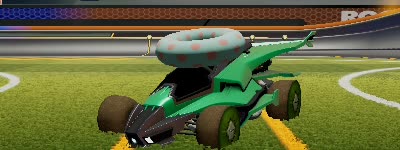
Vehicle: aftershock